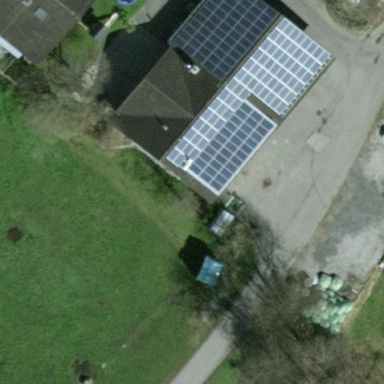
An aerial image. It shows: Farm building.